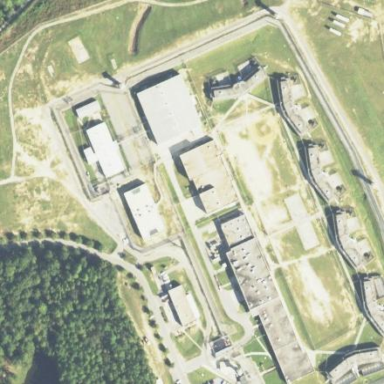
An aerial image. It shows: Prison.